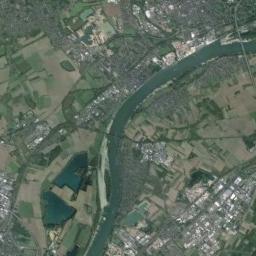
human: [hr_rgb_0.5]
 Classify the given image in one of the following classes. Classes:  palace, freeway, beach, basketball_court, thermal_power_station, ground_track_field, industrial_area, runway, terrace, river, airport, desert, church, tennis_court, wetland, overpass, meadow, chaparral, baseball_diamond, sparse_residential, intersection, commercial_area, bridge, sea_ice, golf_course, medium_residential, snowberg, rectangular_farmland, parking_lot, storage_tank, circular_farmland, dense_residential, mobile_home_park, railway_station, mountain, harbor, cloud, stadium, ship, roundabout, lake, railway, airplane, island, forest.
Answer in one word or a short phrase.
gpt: river